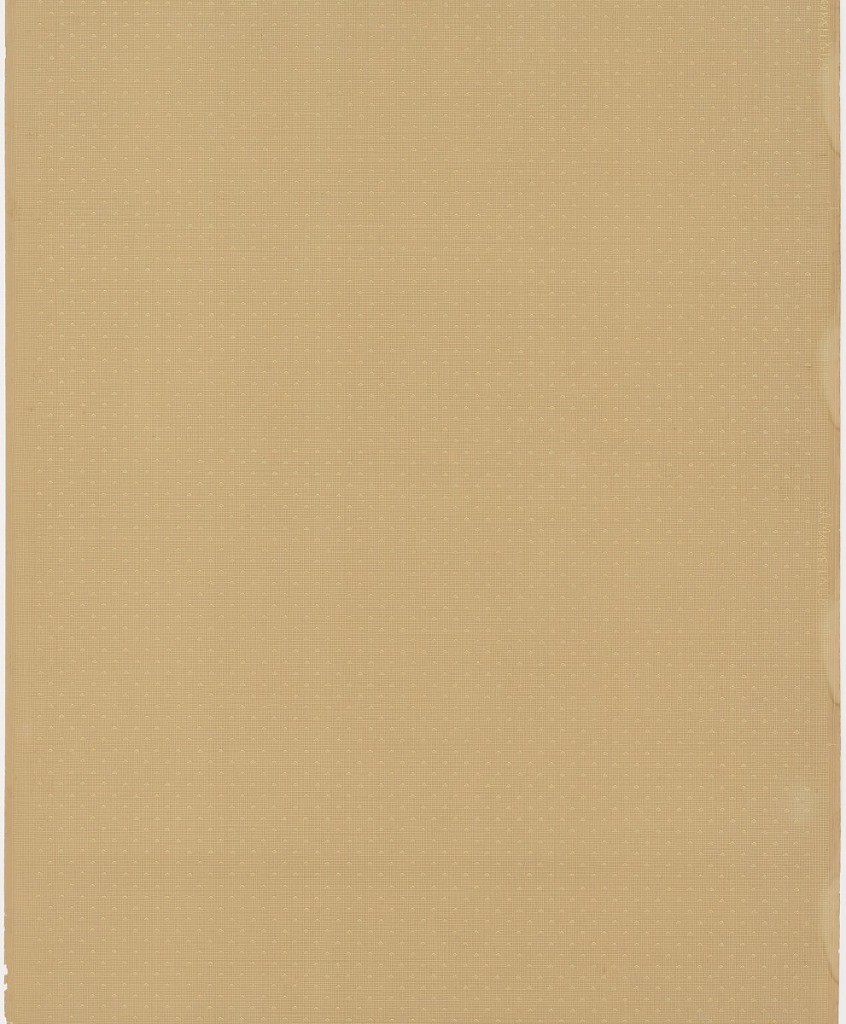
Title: Sidewall
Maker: Maxwell & Co., S.A., Chicago, Illinois, USA
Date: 1905–1915
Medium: Machine printed paper
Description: Very petite traingles printed over equally fine cross-hatch or mesh pattern. Printed in yellow on tan or ungrounded paper.